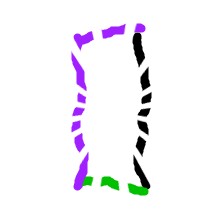
Shape: rectangle